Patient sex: M
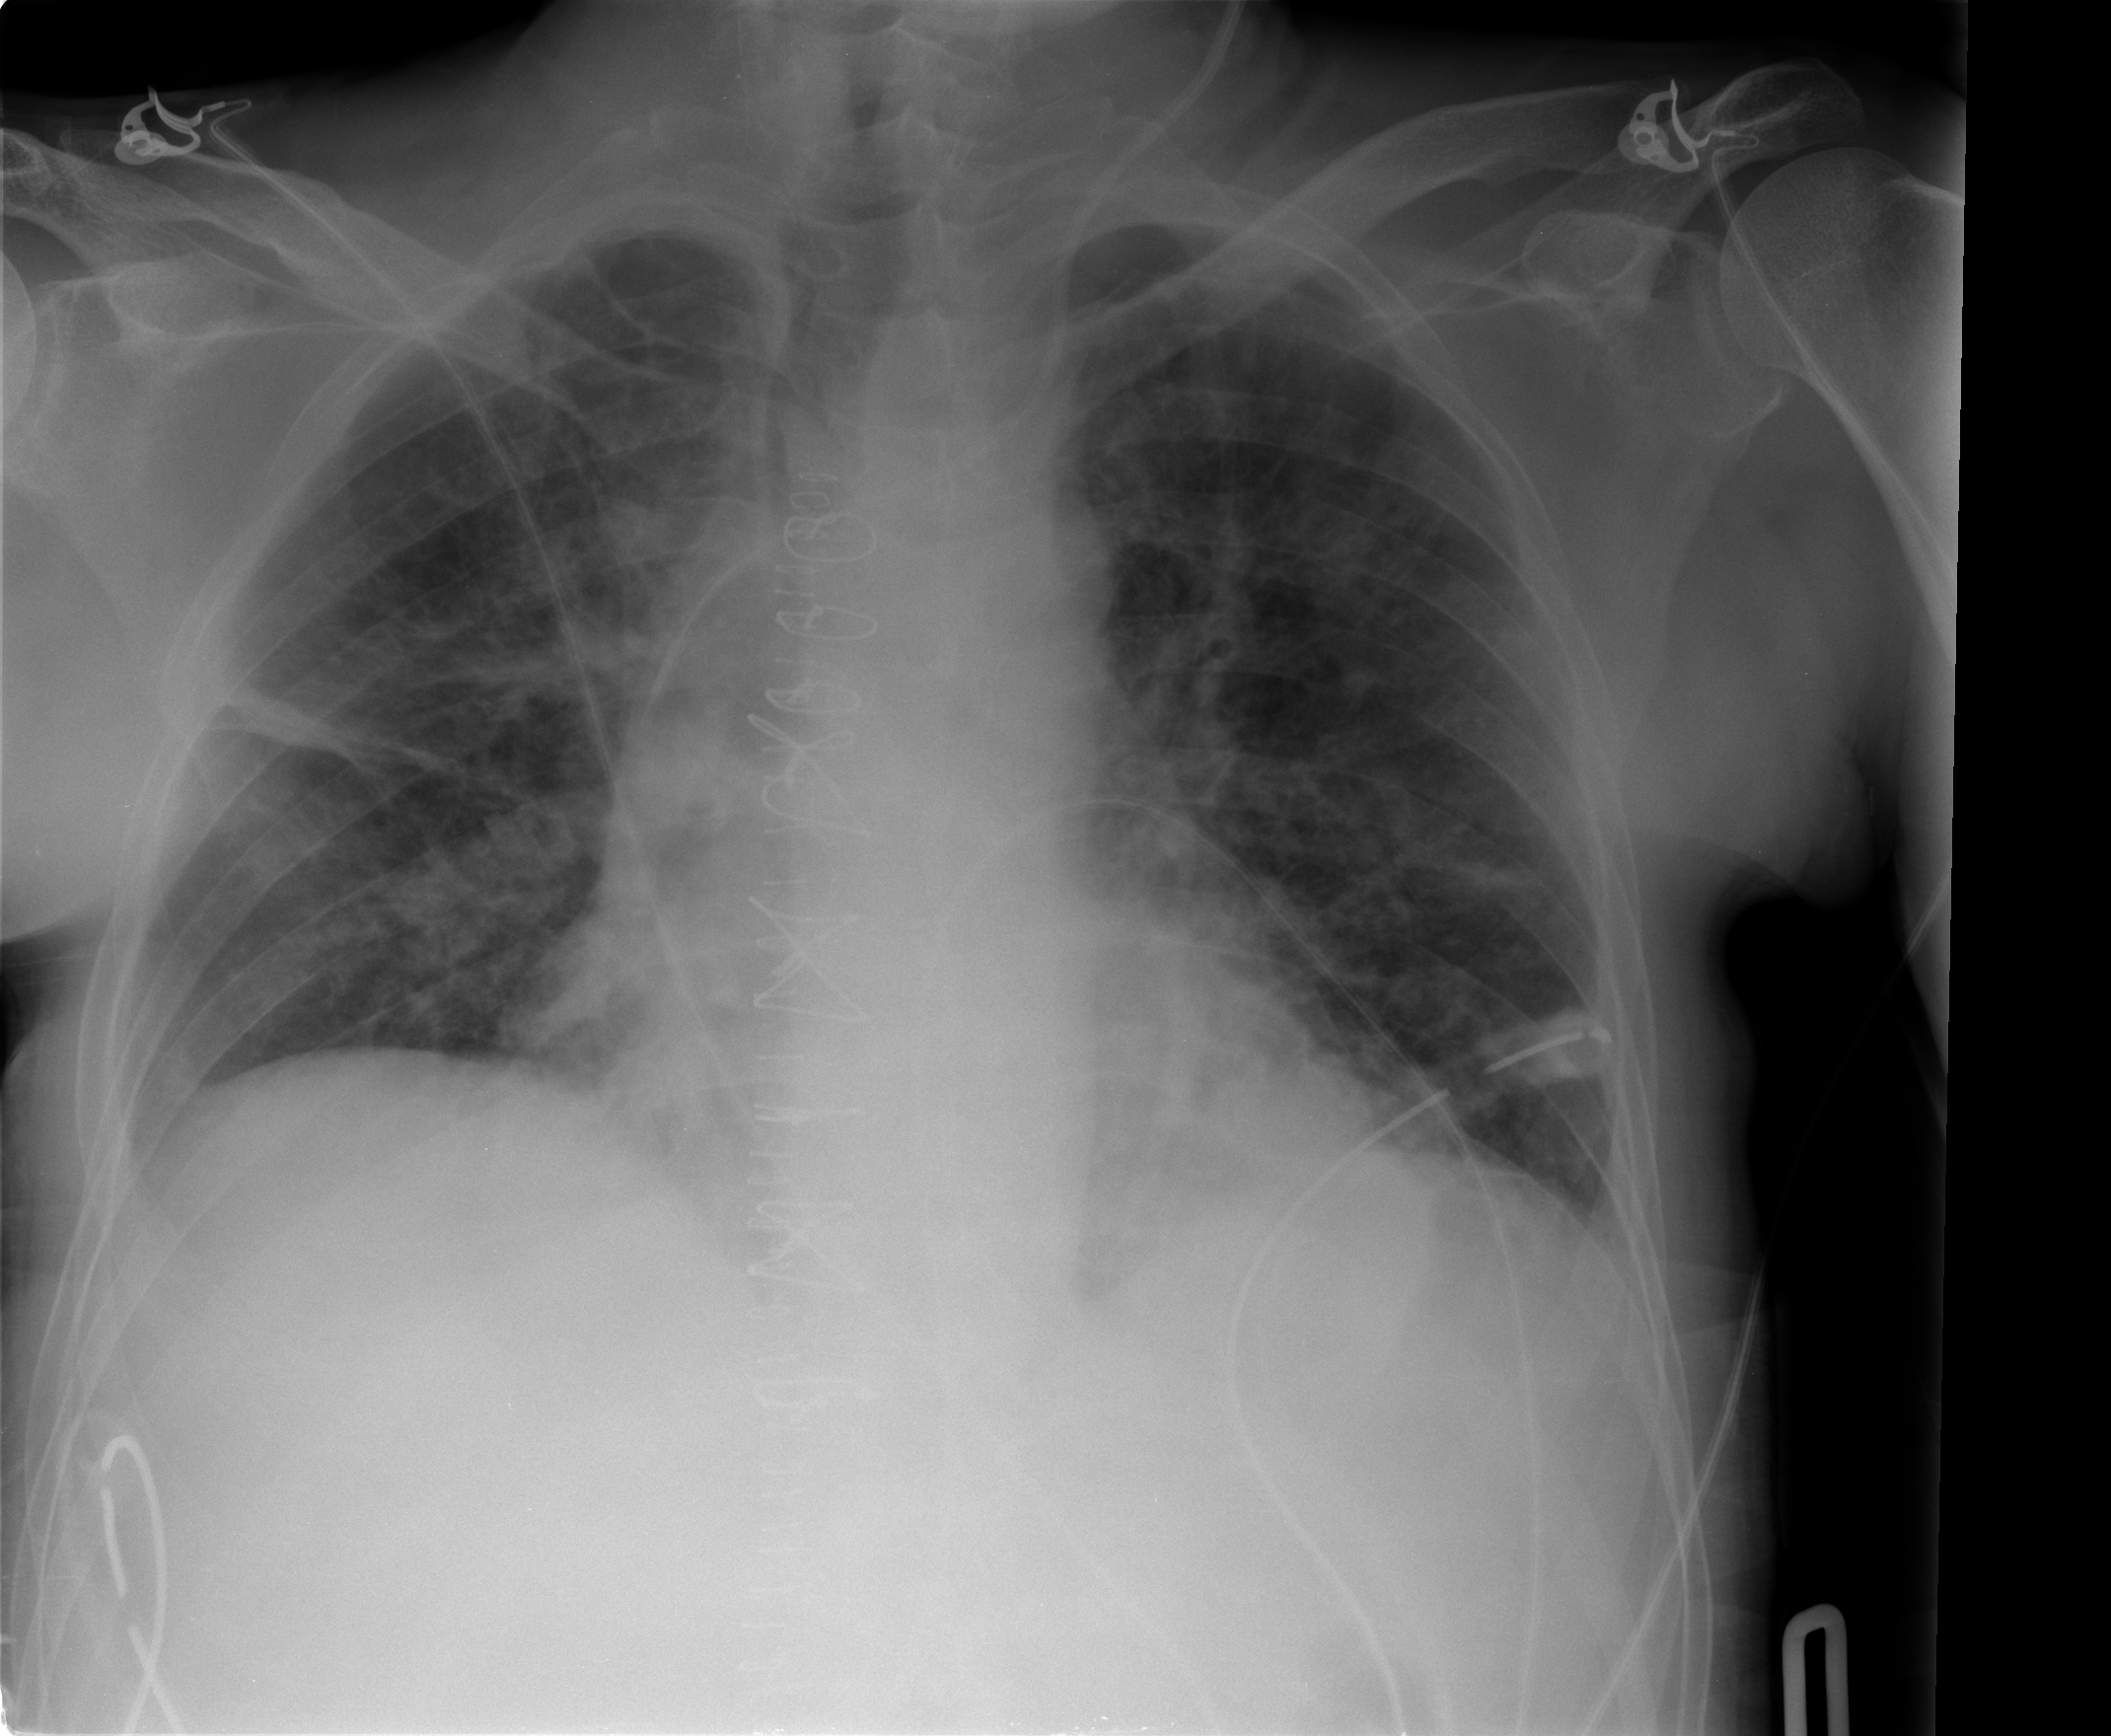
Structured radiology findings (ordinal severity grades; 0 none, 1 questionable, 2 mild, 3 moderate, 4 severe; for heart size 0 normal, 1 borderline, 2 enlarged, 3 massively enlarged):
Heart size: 0
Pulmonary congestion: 2
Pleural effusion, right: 0
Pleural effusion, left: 0
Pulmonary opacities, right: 0
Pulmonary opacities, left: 0
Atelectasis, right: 2
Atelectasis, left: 2